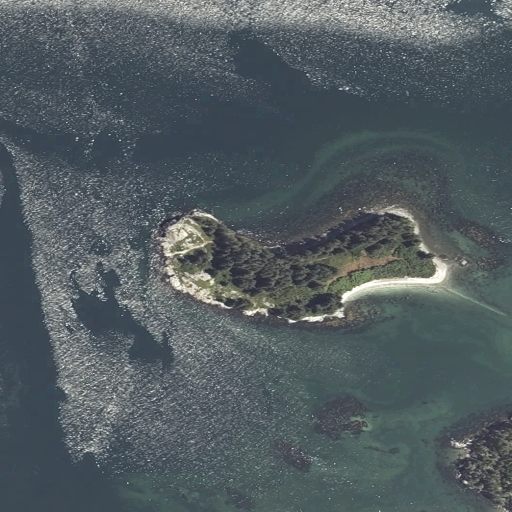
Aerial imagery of island in Maine named Little Eaton Island containing open water, herbaceous wetlands, and evergreen forest